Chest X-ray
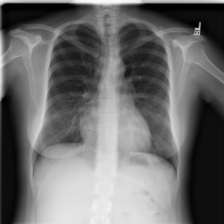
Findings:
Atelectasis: negative
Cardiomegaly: negative
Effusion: negative
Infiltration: negative
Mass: negative
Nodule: negative
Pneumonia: negative
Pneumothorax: negative
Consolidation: negative
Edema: negative
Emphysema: negative
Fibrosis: negative
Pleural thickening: negative
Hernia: negative